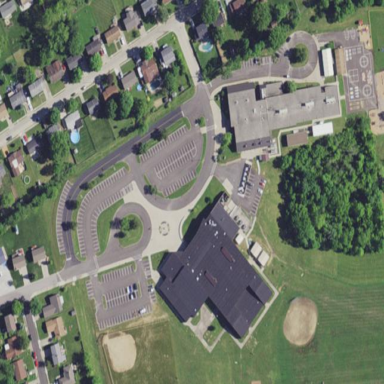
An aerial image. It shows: School.